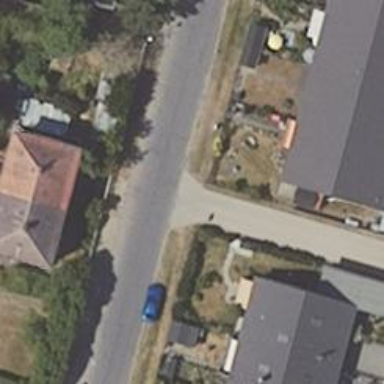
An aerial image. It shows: Living street.